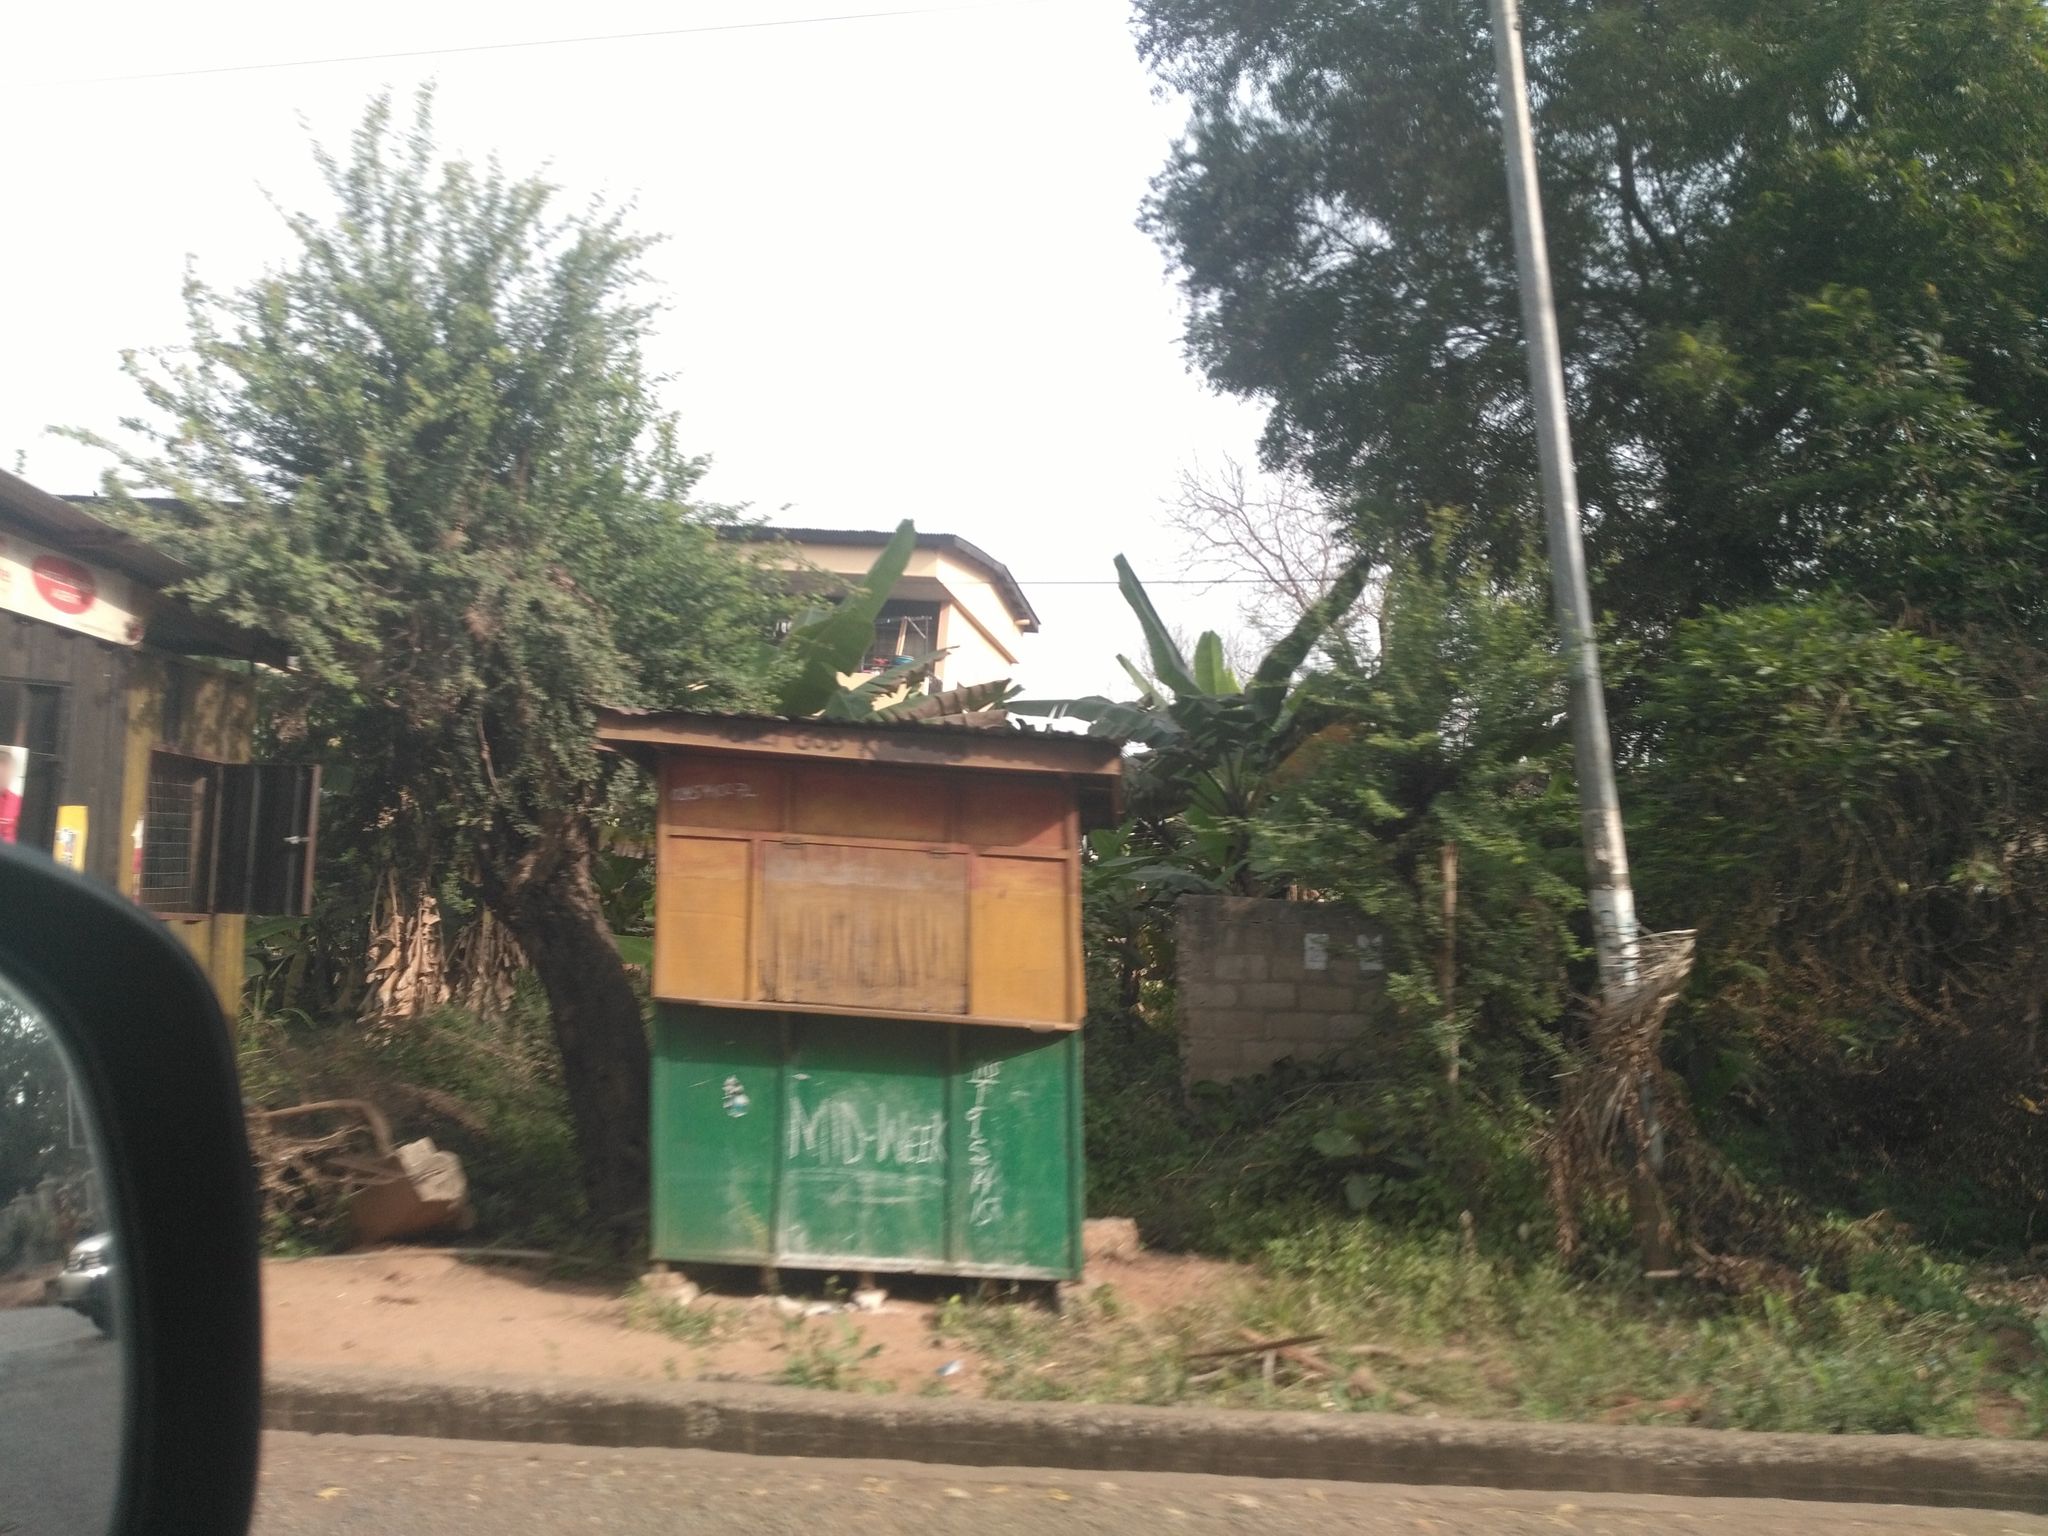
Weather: clear
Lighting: day
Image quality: slightly poor
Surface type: walking surface
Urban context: urban centre
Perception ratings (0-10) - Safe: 5.39, Lively: 4.48, Beautiful: 1.24, Boring: 5.13, Depressing: 7.13, Wealthy: 2.33